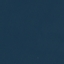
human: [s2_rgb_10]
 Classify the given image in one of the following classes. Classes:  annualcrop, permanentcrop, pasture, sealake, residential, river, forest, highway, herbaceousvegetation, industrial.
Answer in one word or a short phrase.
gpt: SeaLake